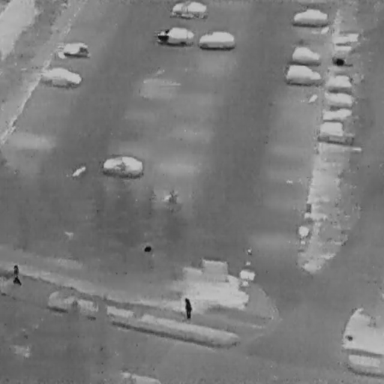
There are 17 objects shown in the infrared image, including two People, and 15 Cars.